Question: In <URL>, the presenter very quickly says that signatures of methods should return concrete types instead of interfaces.
From what I heard in the video, this has something to do with the GWT Java-to-Javascript compiler.
- - -

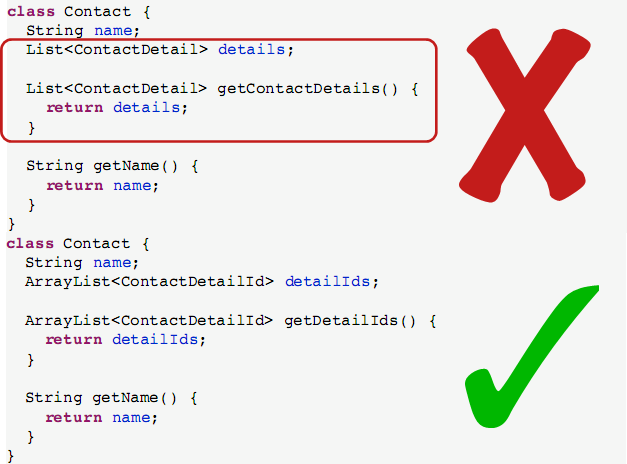
Answer: This has to do with the gwt-compiler, as you say correctly.
If you declare List instead of ArrayList as the return type, the gwt-compiler will include the complete List-hierarchy (i.e. all types implementing List) in your compiled code. If you use ArrayList, the compiler will only need to include the ArrayList hierarchy (i.e. all types implementing ArrayList -- which usually is just ArrayList itself). Using an interface instead of a concrete class you will pay a penalty in terms of compile time and in the size of your generated code (and thus the amount of code each user has to download when running your app).
You were also asking for the reason: If you use the interface (instead of a concrete class) the compiler does not know at compile time which implementations of these interfaces are going to be used. Thus, it includes all possible implementations.
Regarding your last question: all methods CAN be declared to return interface (that is what you ment, right?). However, the above penalty applies.
And by the way: As I understand it, this problem is not restricted to methods. It applies to all type declarations: variables, parameters. Whenever you use an interface to declare something, the compiler will include the complete hierarchy of sub-interfaces and implementing classes. (So obviously if you declare your own interface with only one or two implementing classes then you are not incurring a big penalty. That is how I use interfaces in GWT.)
In short: use concrete classes whenever possible.
(Small suggestion: it would help if you gave the time stamp when you refer to a video.)